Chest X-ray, PA view. Patient: 40 years old, sex M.
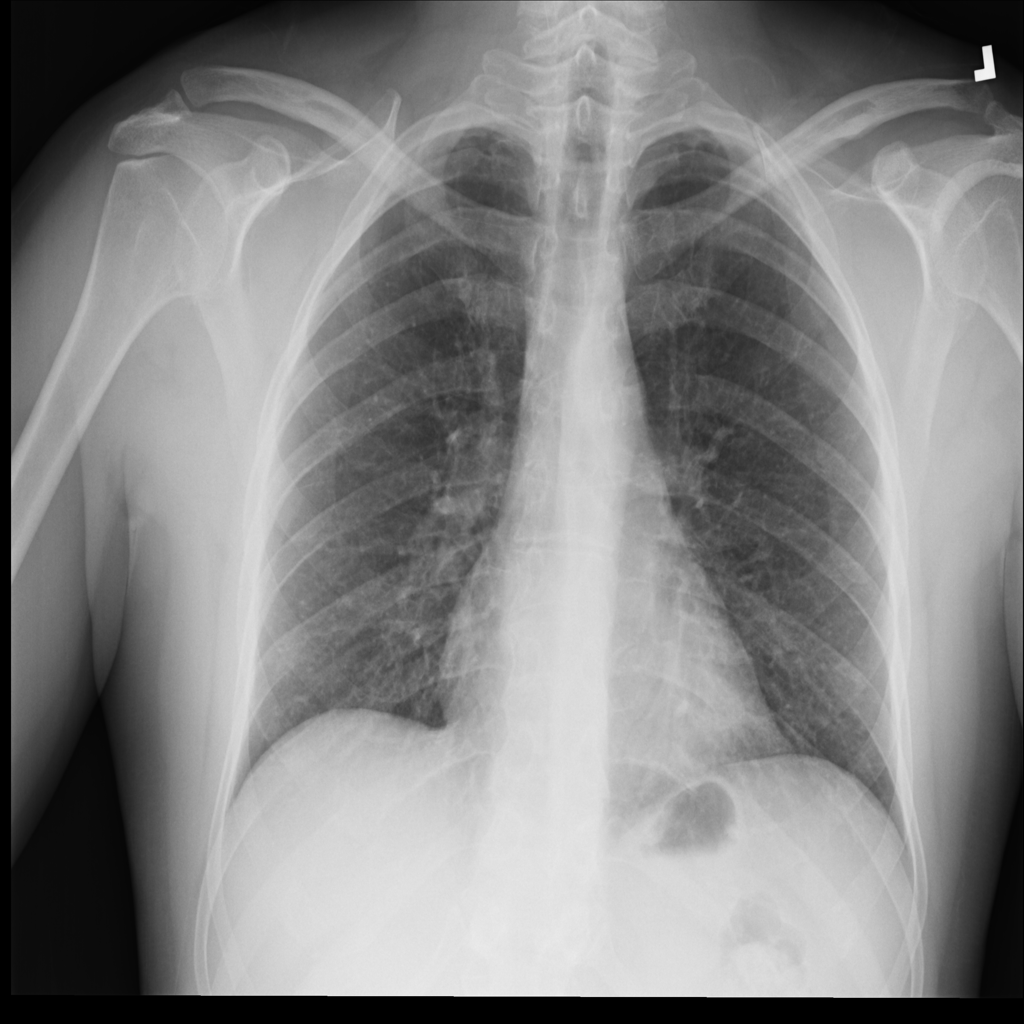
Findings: No Finding